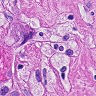
Metastatic tissue present: yes